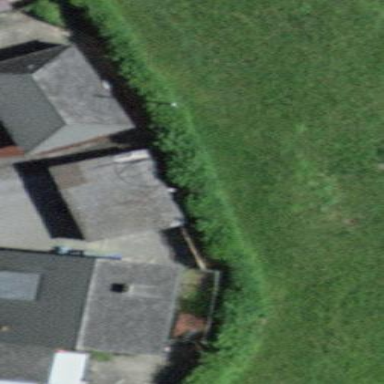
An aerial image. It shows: Garage.